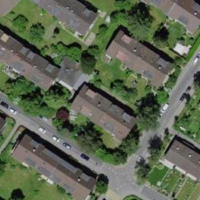
EUNIS habitat code: 55
Species observed at this site:
Lapsana communis
Lonicera acuminata